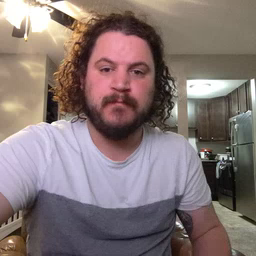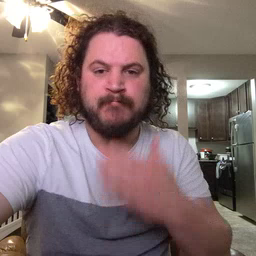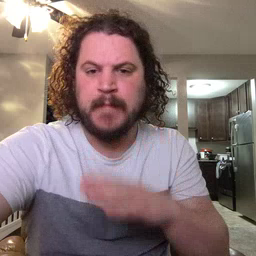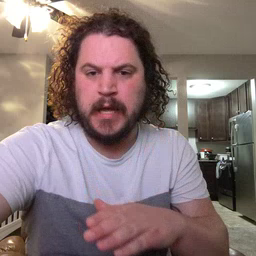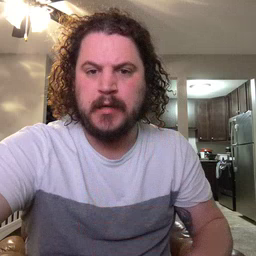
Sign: bad